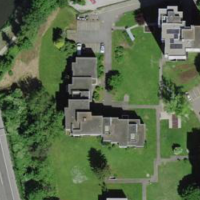
EUNIS habitat code: 57
Species observed at this site:
Streptopelia decaocto